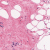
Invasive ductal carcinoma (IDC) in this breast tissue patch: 0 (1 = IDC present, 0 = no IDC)